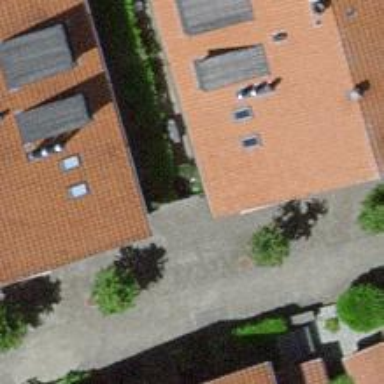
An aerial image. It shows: Group of garages.